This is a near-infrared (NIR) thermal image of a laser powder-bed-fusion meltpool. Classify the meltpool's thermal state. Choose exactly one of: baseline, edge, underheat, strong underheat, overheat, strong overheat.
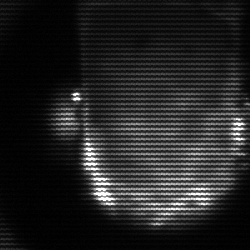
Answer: baseline